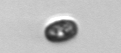
Label: pennate